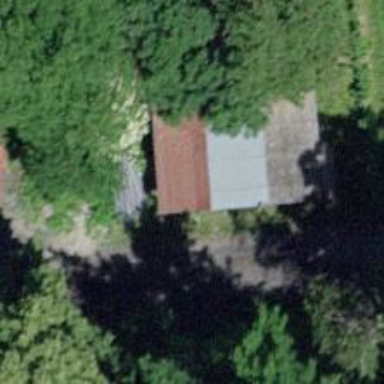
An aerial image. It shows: Shed building.